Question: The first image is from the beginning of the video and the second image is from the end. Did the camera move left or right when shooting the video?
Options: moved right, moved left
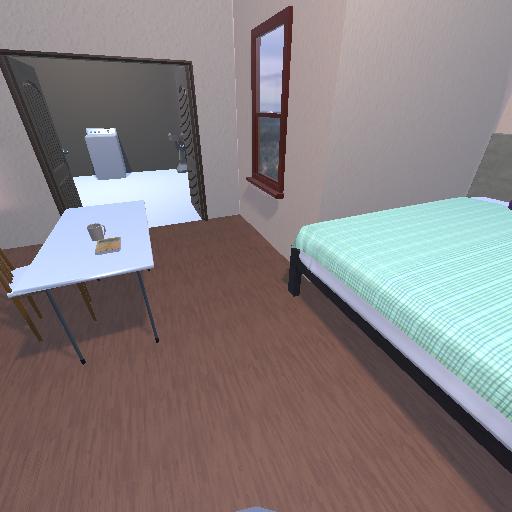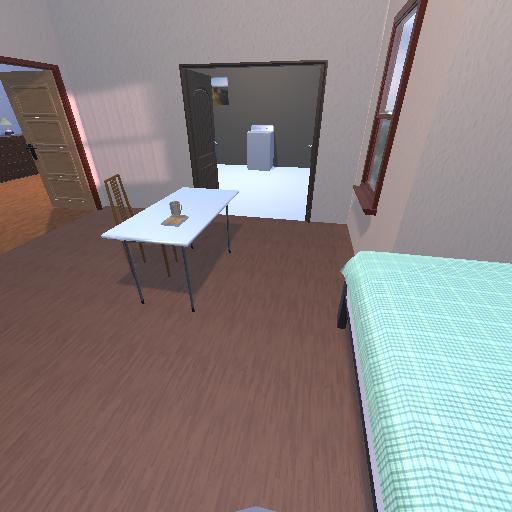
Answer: moved right